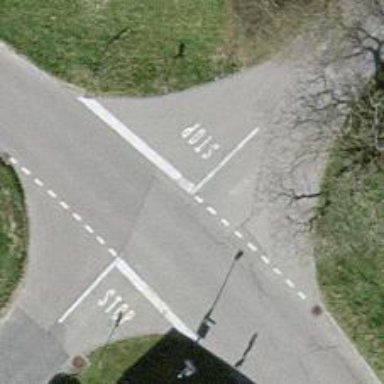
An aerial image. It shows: Road with stop sign.